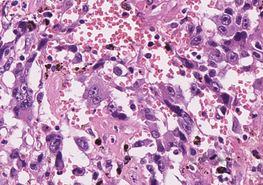
Tumor epithelial tissue: yes
Tumor-associated stroma tissue: no
Normal tissue: no